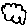
Label: cloud